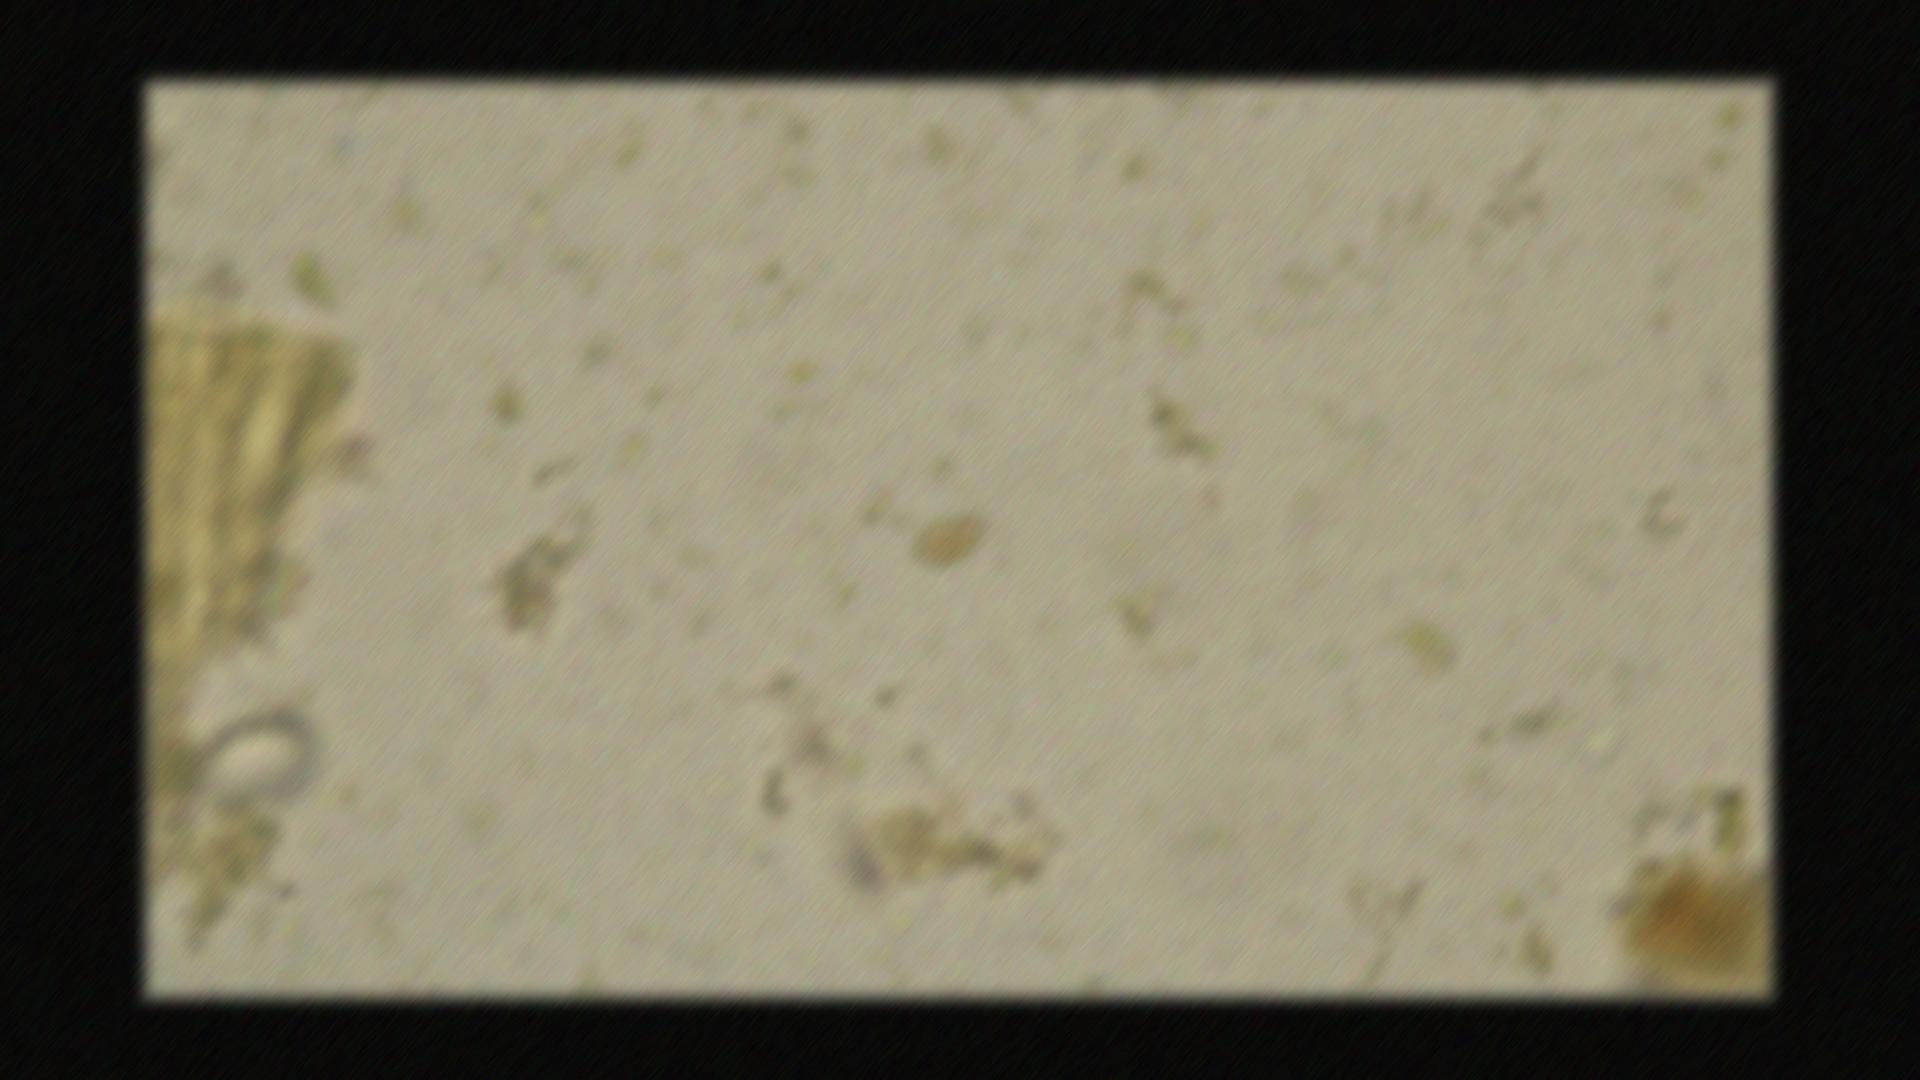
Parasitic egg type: Opisthorchis viverrine